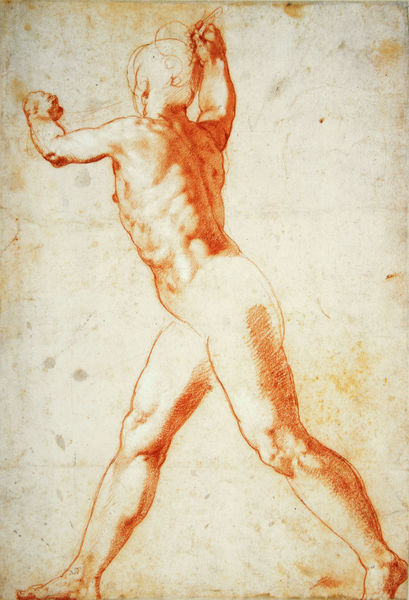
Titel: Schreitender Akt
Künstler: Taddeo Zuccari
Standort: New York
Institution: The Metropolitan Museum of Art
Schlagwörter: akt, kopf, körper, mann, nackt, schatten, weiß, bewegung, brust, frau, frisur, geste, haar, licht, rücken, skizze, zeichnung, rot, anatomie, arm, arme, mensch, rückgrat, hände, gehen, figur, haare, blatt, schulter, beine, bein, gesäß, seitlich, papier, studie, grafik, graphik, schattierung, linien, kraft, muskeln, sport, bauch, kontrapost, brustwarze, knie, schenkel, wade, gang, rippen, torso, schraffur, faust, schritt, leib, androgyn, muskel, schreiten, dürer, drehung, athlet, schlagen, rötel, zeichner, vorwärts, bildhauer, leonardo, da vinci, raffael, meissel, bizeps, vinci, körperlichkeitsillusion, mcukel